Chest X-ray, AP view. Patient: 62 years old, sex F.
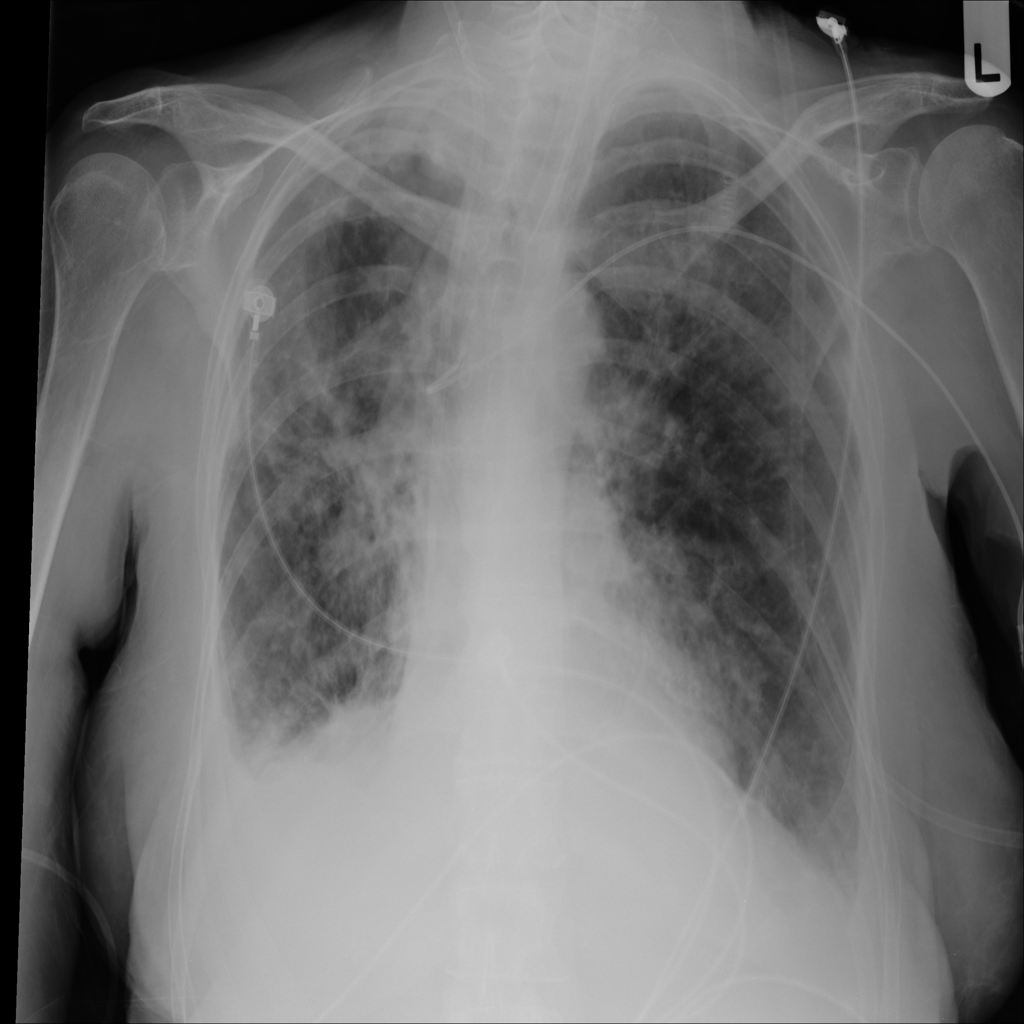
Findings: Effusion